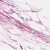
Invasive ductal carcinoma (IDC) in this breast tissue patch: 0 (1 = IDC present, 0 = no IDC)